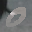
Label: 0